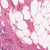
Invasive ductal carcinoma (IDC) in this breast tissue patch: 1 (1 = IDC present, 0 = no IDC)